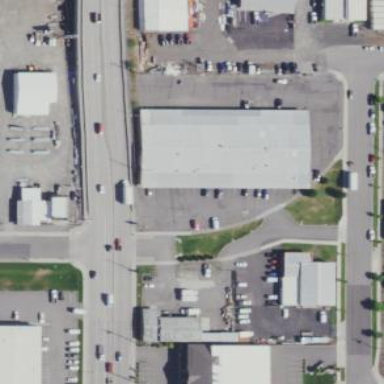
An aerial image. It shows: Retail area.